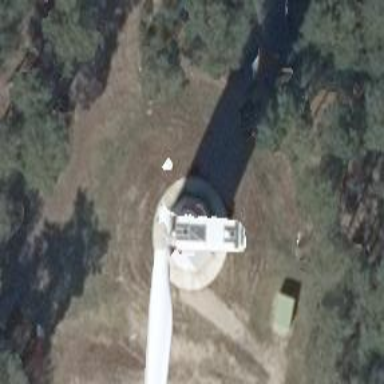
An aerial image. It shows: Wind generator with horizontal axis. The generator is wind turbine.